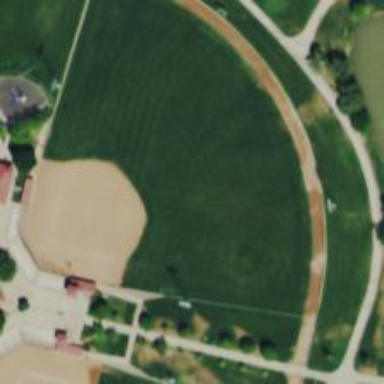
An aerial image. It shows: Baseball pitch for leisure land.